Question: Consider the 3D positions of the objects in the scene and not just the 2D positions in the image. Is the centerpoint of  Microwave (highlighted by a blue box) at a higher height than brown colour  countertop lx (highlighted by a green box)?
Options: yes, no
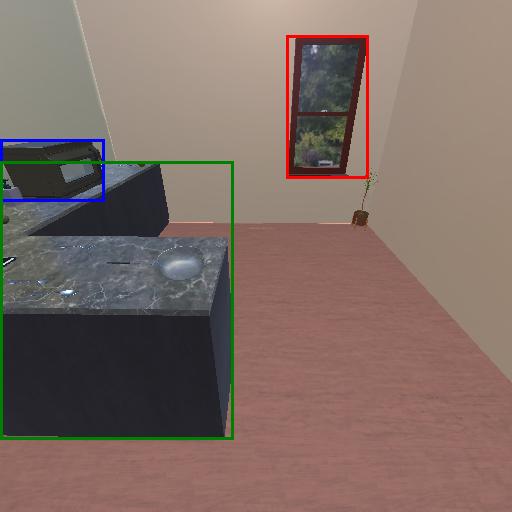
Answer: yes